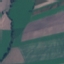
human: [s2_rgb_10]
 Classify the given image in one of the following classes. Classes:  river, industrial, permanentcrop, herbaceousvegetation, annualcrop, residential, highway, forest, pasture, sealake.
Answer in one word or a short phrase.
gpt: AnnualCrop